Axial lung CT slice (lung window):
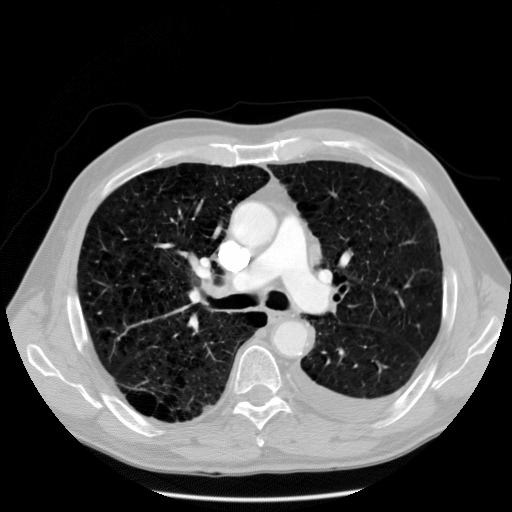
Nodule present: no